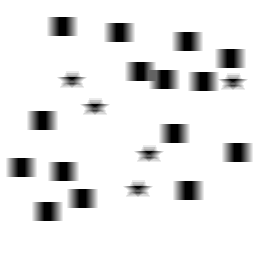
Squares: 15
Triangles: 0
Stars: 5
Total shapes: 20